Question: I get strange error while getting the data from Sqlserver using c#.
Actually i have develop an application in asp.net (c#) and i wrote the code to get the from sqlserver database .It is working fine, but this work only when i log into system as Administrate.
When i login into my system as non-Administrate it is not working it throws connection failed exception . Please help me how to resolve this error.

Actually my Connection string is :
'''
Data Source=OSBORNECHARLES2;Initial Catalog=TWO;Integrated Security=True;User ID=sa;Password=123
'''
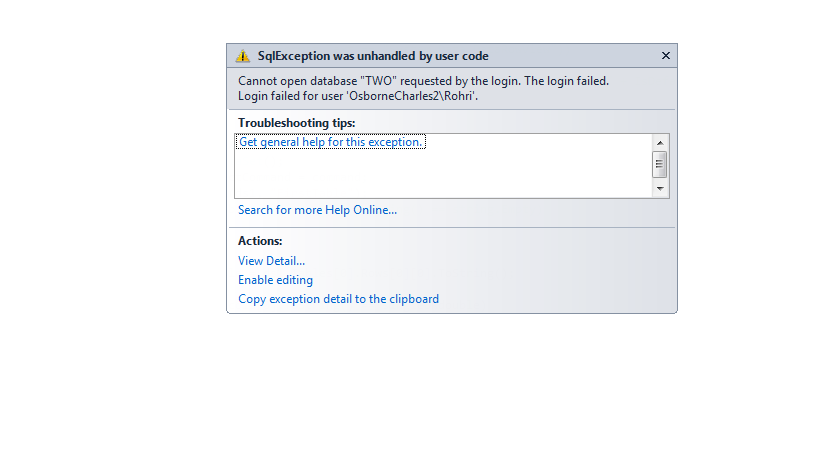
Answer: May be this is because you have enabled "Integrated Security=True" set it to false. And try with a real sql server login.